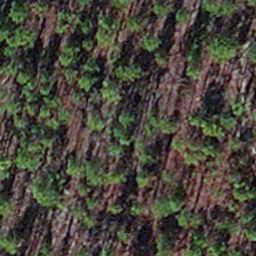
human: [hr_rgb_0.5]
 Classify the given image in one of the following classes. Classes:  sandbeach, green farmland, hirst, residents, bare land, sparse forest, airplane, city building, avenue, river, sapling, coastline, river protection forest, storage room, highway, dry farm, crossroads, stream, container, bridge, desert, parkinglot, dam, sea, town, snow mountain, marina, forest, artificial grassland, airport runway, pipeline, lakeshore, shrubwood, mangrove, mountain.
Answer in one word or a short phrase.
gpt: sapling